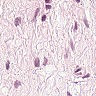
Metastatic tissue present: no